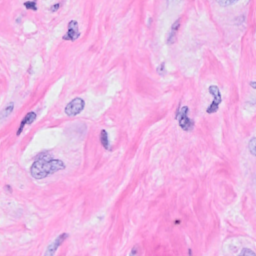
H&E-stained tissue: Breast